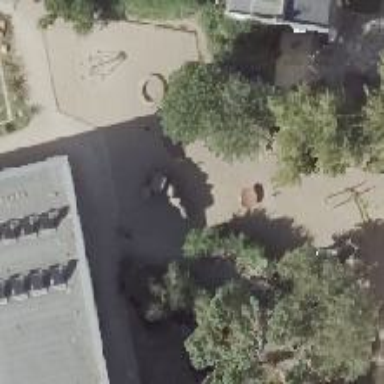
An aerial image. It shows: Playground featuring climbing frame.